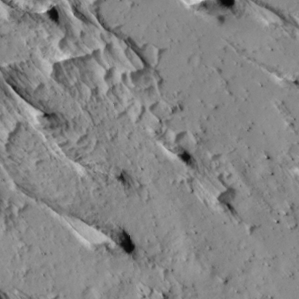
Label: non_frost